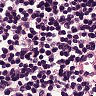
Metastatic tissue present: no